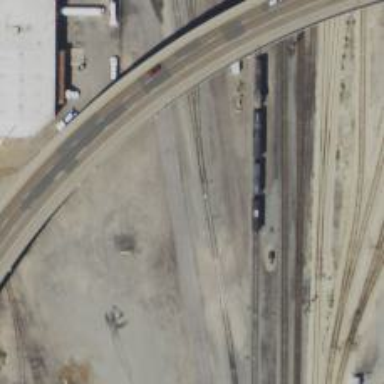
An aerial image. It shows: Railway siding for service.